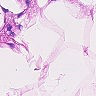
Metastatic tissue present: no